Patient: sex M, age 83
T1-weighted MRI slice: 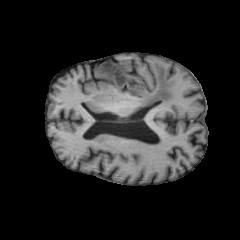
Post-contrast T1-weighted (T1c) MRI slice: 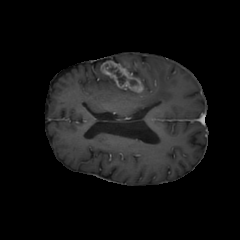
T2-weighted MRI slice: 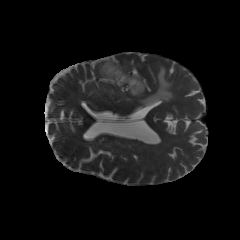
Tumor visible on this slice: yes
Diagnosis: Glioblastoma, IDH-wildtype
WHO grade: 4